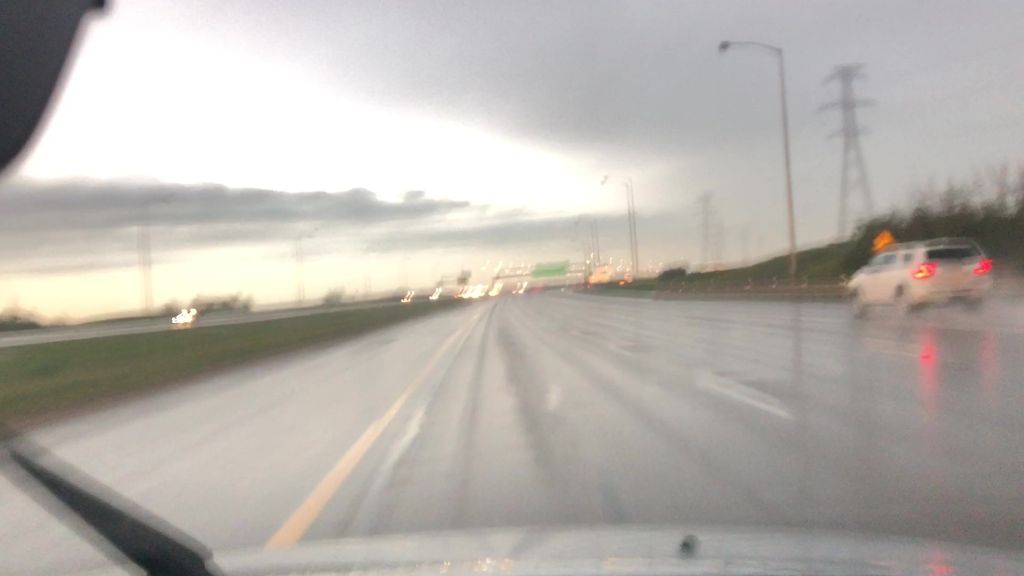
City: edmonton